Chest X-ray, AP view. Patient: 15 years old, sex M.
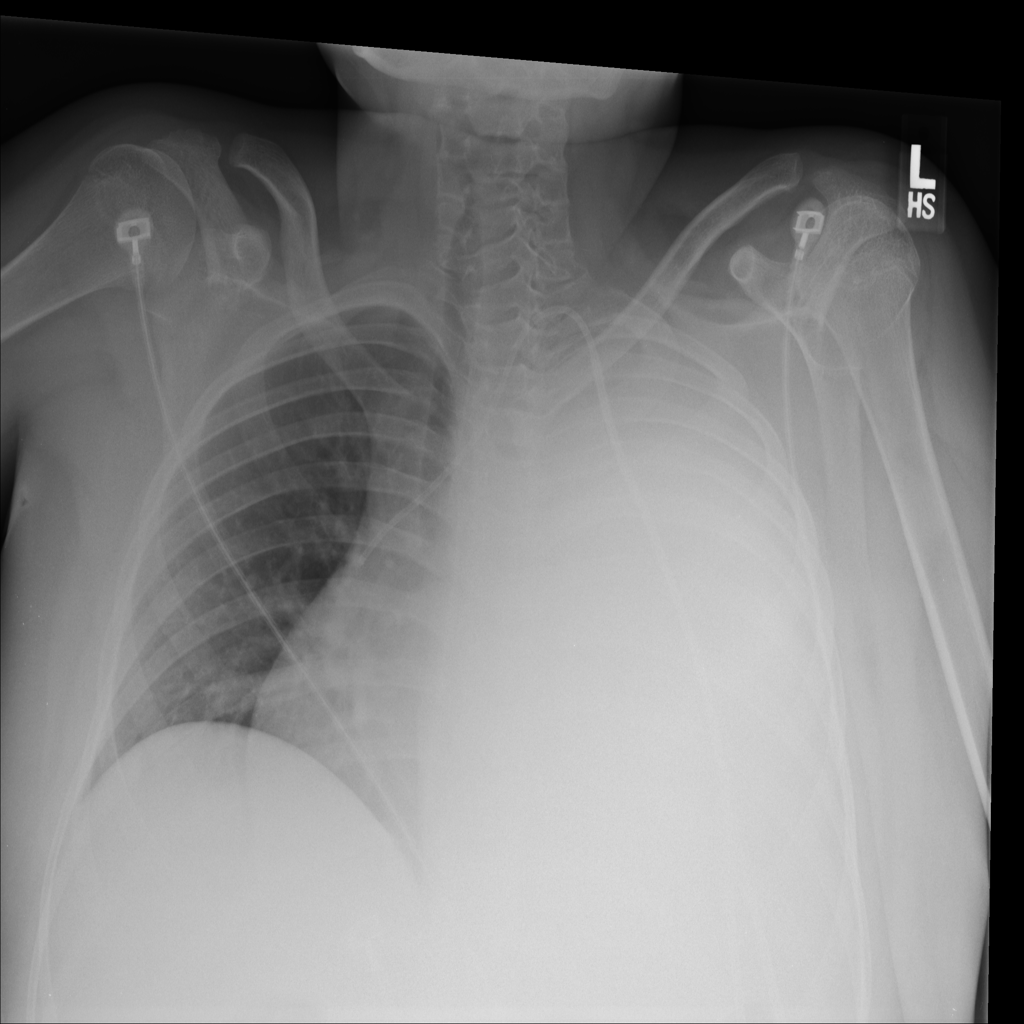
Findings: No Finding